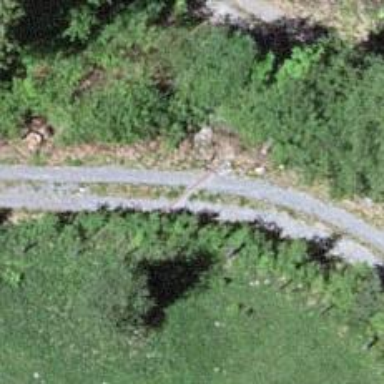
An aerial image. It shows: Gravel track with grade2 tracktype.